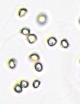
Label: Phaeocystis